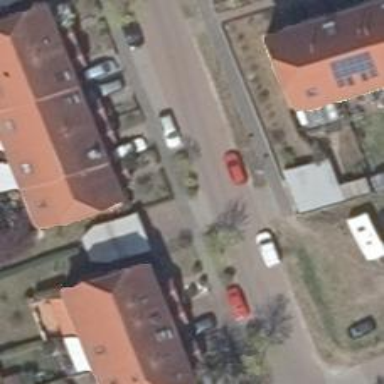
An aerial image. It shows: Residential road with separate sidewalks on both sides.